Question: I'm using Tizen Studio to launch the tamplate app BasicUI on my Gear S2.
My error:

When I tried to install from sdb:
The problem is related to the certificates. I did generate my certificate in Certificate Manager with one generate author certificate and the automatic certificate for distributor.
What is to be done?
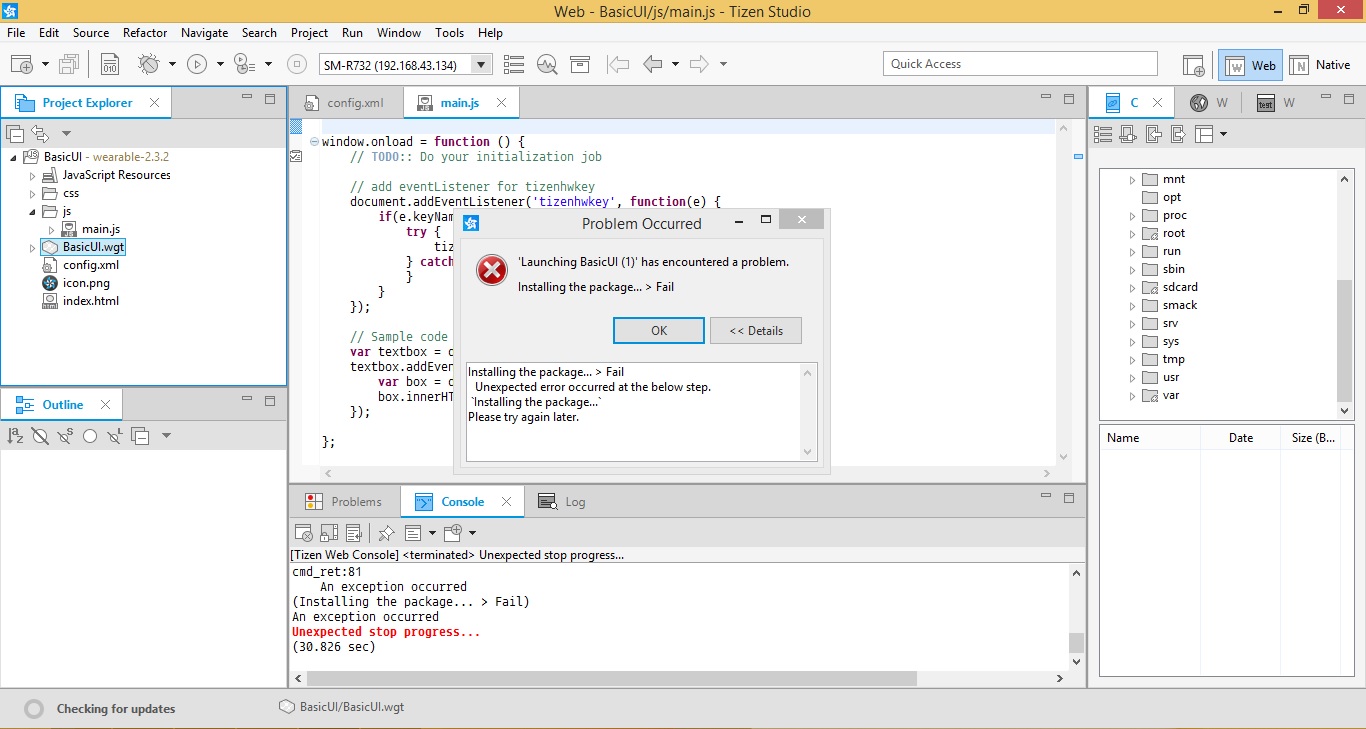
Answer: Try the following method.
'Connection Explorer' - 'right click target(show context menu)' - 'Permit to install applications'
And Try install again.